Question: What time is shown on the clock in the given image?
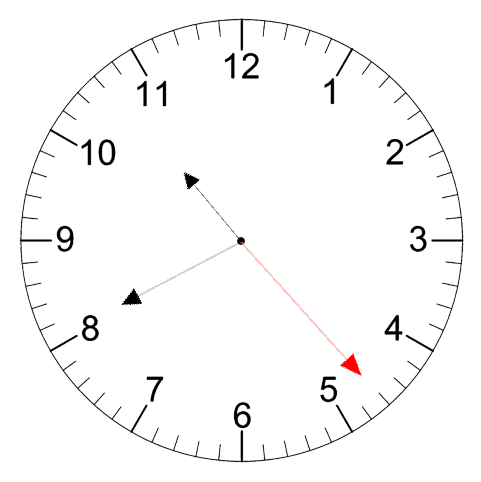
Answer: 10:40:23